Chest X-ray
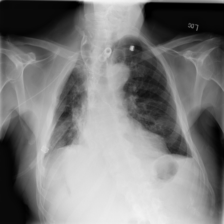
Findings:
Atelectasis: negative
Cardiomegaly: negative
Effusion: negative
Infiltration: negative
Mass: positive
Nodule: negative
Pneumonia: negative
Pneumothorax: negative
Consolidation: negative
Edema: negative
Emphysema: negative
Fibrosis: negative
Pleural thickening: negative
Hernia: negative